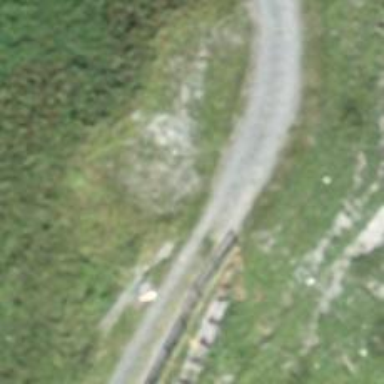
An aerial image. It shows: Track with grade 2 tracktype.